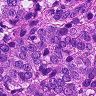
Metastatic tissue present: yes